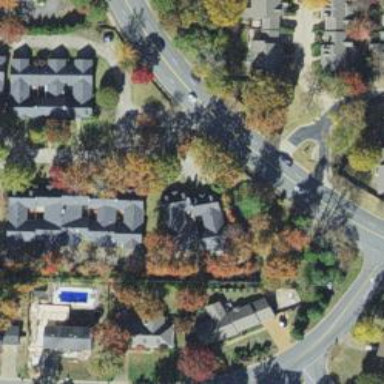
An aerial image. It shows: Residential road.